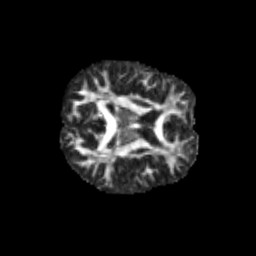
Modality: FA
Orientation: axial
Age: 11
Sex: female
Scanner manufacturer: siemens
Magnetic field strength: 3 T
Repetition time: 3.8 s
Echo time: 0.07 s